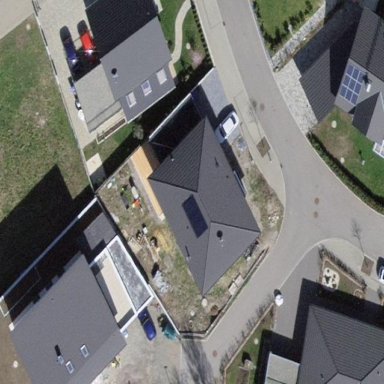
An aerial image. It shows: Detached building with pyramidal roof shape.